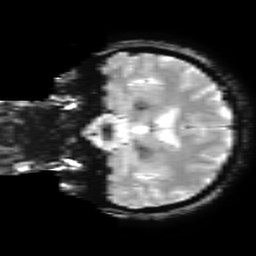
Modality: T2starw
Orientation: coronal
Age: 59
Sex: female
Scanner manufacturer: ge
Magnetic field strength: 3 T
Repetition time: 0.65 s
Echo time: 0.02 s